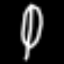
Label: leaf